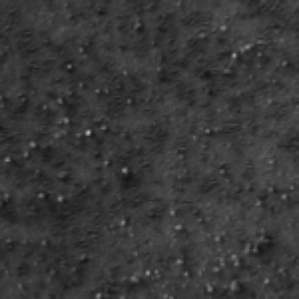
Label: frost